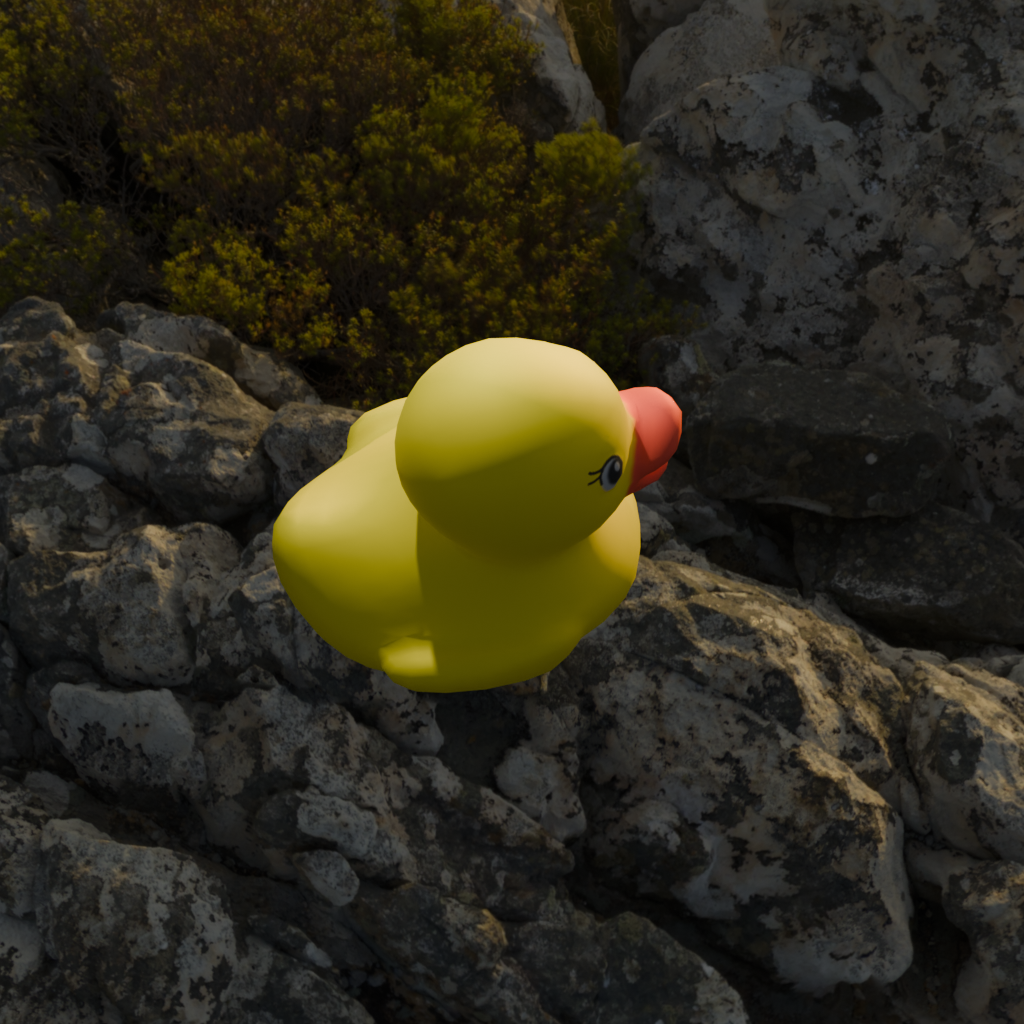
an image of a yellow rubber duck seen from <right_top> in a golden sunset over rocky mountains.